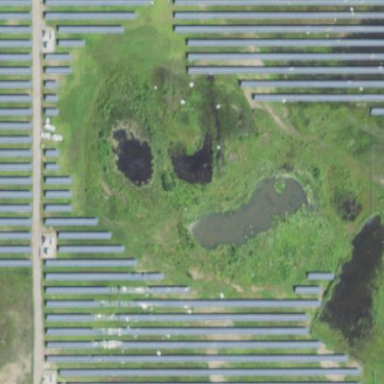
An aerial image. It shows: Solar power plant.